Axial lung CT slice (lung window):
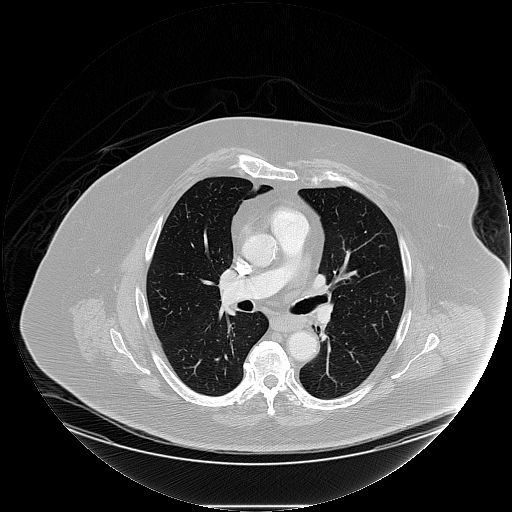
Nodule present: no